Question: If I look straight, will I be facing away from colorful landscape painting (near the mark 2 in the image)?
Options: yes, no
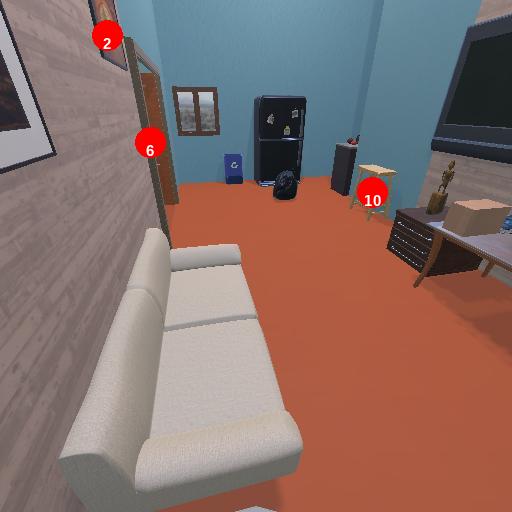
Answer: yes